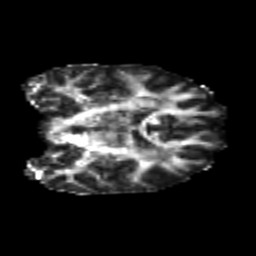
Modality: FA
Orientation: coronal
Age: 21
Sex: female
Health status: healthy
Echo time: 0.074 s